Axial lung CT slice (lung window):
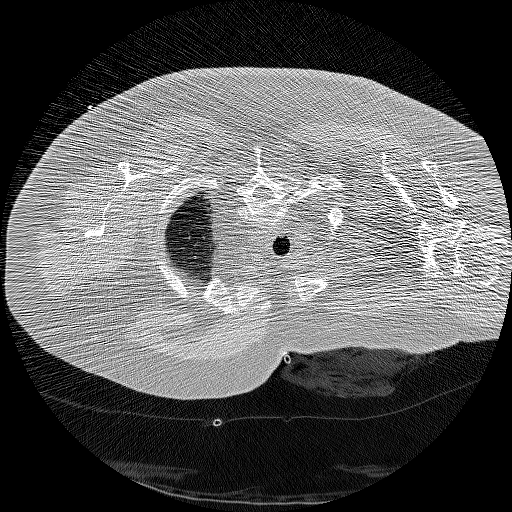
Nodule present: no